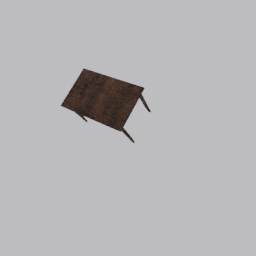
Label: furniture